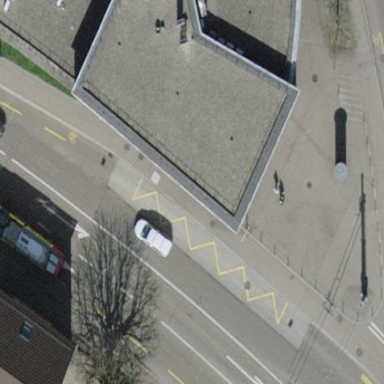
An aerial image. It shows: Pedestrian road made of paving stones.